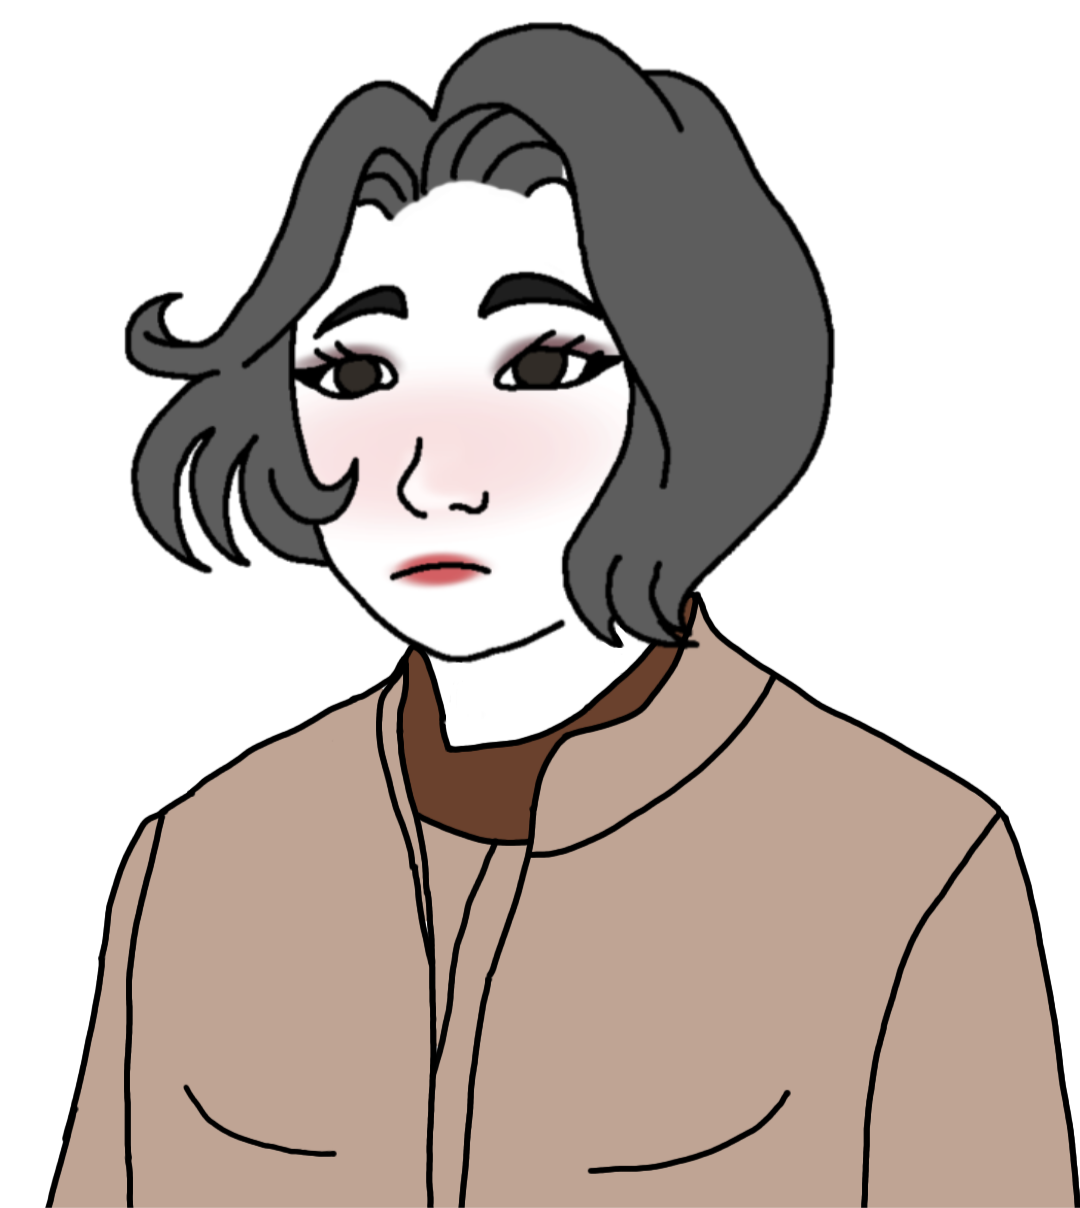
Label: 5_Doomer_Girl